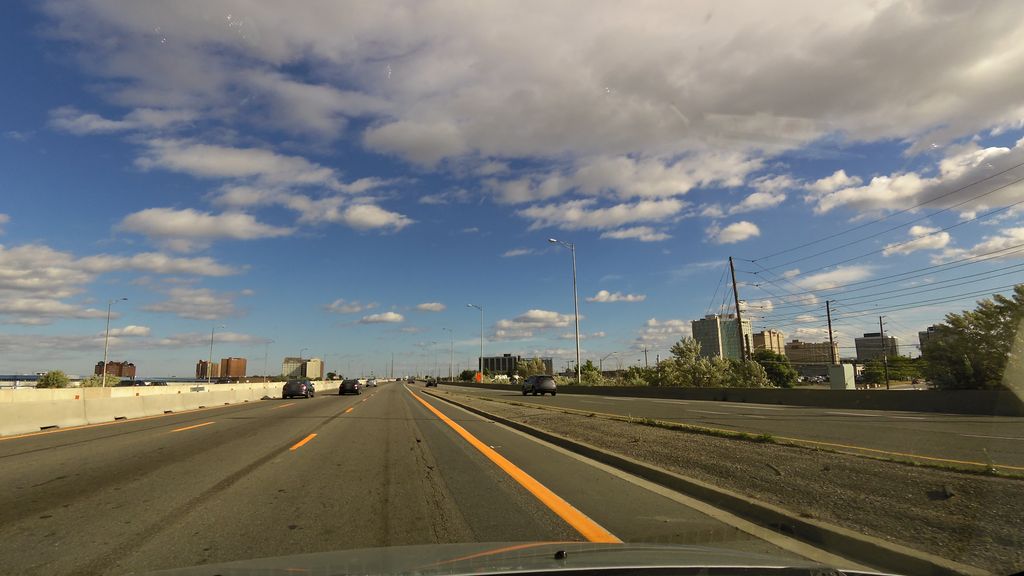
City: toronto